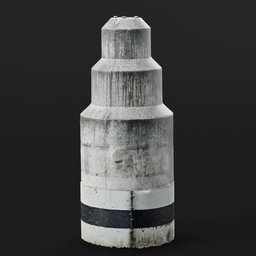
Label: architecture